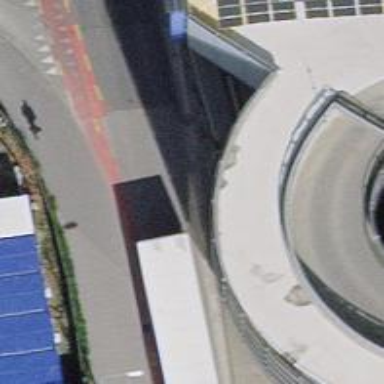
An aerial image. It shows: Parking entrance.